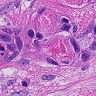
Metastatic tissue present: yes